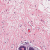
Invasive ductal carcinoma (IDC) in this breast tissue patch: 0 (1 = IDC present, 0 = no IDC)